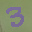
Label: 3